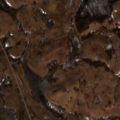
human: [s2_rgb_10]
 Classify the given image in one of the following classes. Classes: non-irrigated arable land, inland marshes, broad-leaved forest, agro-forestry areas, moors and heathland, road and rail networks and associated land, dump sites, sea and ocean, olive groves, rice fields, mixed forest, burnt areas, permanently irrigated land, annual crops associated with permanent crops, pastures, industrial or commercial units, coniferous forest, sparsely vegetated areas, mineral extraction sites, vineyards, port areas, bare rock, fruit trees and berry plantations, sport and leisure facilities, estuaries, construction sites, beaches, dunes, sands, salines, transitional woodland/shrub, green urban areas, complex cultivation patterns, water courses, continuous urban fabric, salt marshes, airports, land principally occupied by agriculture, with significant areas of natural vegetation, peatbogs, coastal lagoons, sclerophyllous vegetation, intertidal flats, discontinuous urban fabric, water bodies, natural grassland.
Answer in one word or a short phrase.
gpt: pastures, complex cultivation patterns, land principally occupied by agriculture, with significant areas of natural vegetation, broad-leaved forest